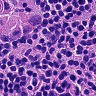
Metastatic tissue present: yes